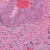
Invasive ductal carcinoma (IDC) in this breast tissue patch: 0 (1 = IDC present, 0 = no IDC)